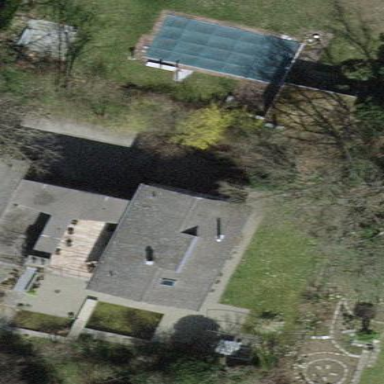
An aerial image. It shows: Building with tiled roof.